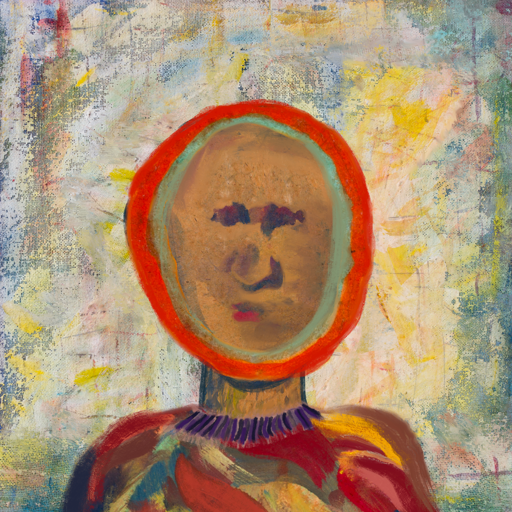
Background: Irani, Head And Neck Front: In_The_Sun, Face Front: In_The_Sun, Bust: Mother_And_Son_Son, Hair Front: Sisters, Head Accessory: Blank, Second Necklace: Blank, Necklace: HillGirl, Baby: Blank